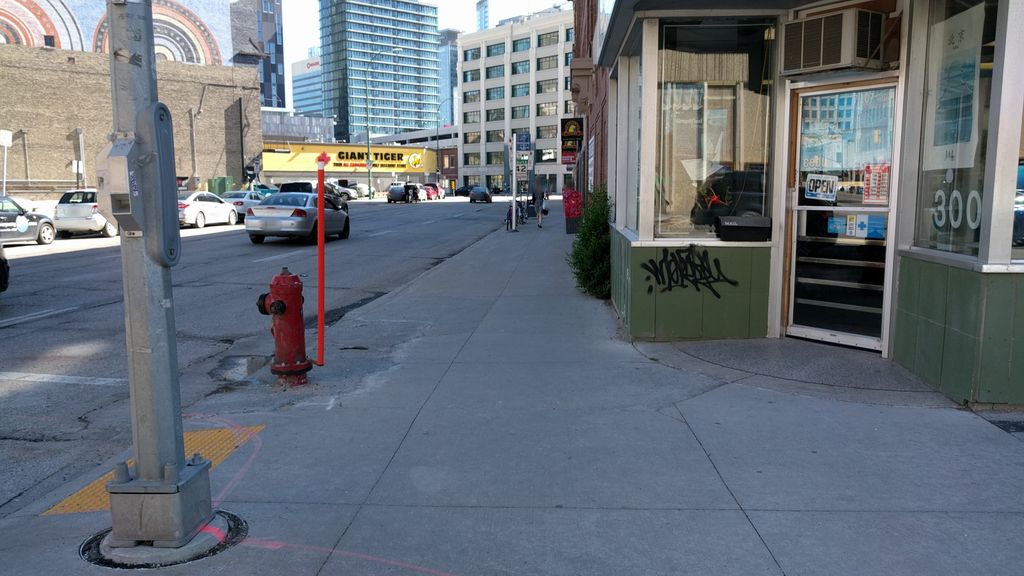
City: winnipeg